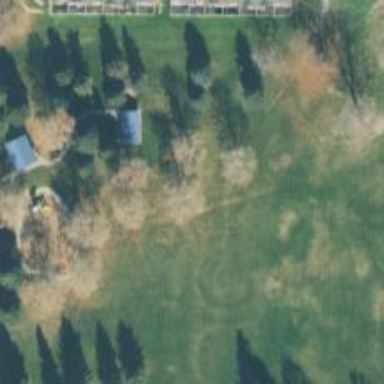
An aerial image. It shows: Disc golf tee.